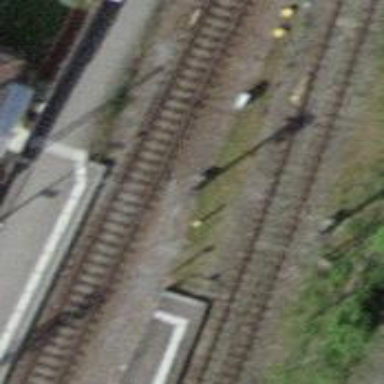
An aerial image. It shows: Railway signal.